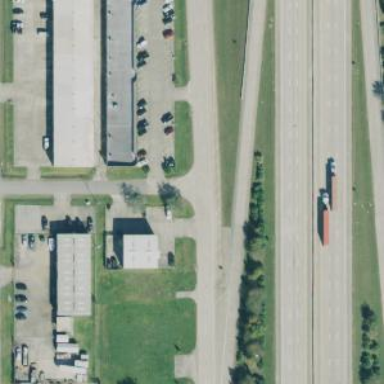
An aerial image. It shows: Secondary road with frontage road alongside.